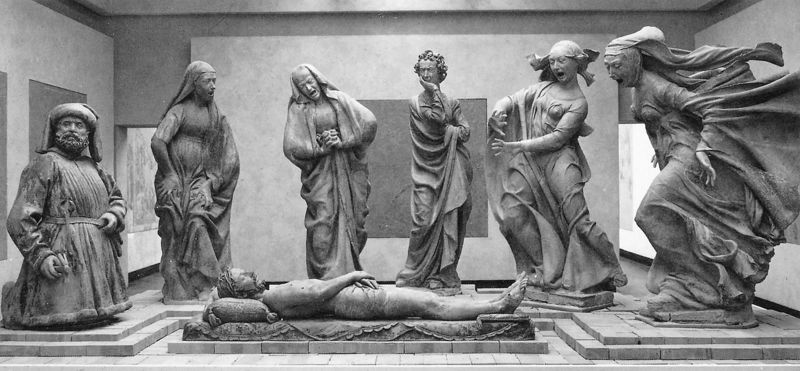
Titel: Beweinung Christi
Künstler: Niccolò dell’ Arca
Institution: Bologna, Pinakothek
Schlagwörter: marmor, entsetzen, falten, johannes, tod, tot, trauer, wind, skulptur, figuren, weinen, christus, grab, leichnam, maria, aktion, aufbahrung, wehklagen, jammern, schock, verweht, wehklage, unrecht, bewegung7, jammerei